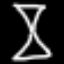
Label: hourglass